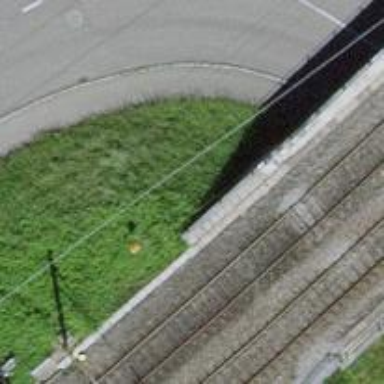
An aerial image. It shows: Aerial orange marker.